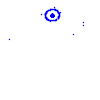
Particle: pion